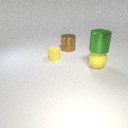
small yellow rubber cylinder in front of large brown metal cylinder